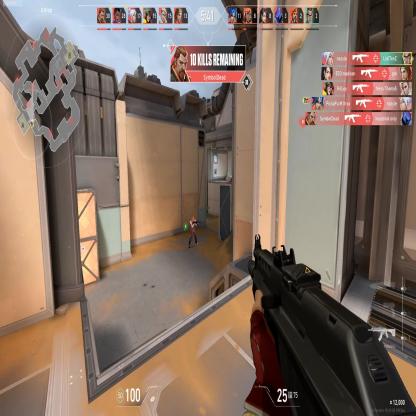
Label: enemy